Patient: sex M, age 66
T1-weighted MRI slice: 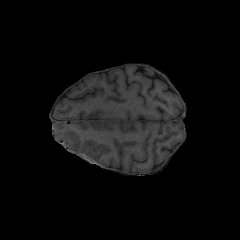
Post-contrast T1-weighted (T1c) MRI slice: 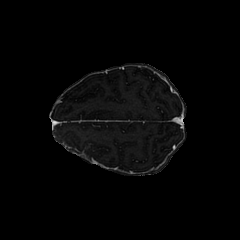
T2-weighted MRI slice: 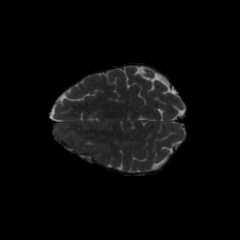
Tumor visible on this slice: yes
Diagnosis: Glioblastoma, IDH-wildtype
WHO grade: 4